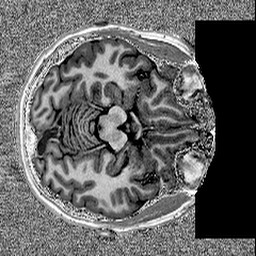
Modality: MP2RAGE
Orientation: axial
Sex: female